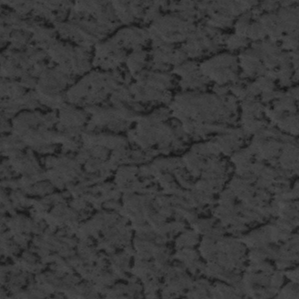
Label: frost